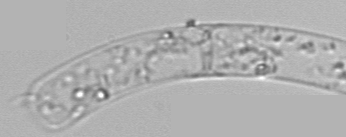
Label: Guinardia_striata